Question: I'm developing Windows phone apps and I'm new to it,I'm using below code to add PNG image to application bar at runtime
'''
this.ApplicationBar = new ApplicationBar();
this.ApplicationBar.Opacity = 1;
this.ApplicationBar.Mode = ApplicationBarMode.Minimized;
ApplicationBarIconButton btn = new ApplicationBarIconButton();
btn .IconUri = new Uri("/Resources/car.png", UriKind.Relative);
btn .Text = "Car";
this.ApplicationBar.Buttons.Add(btn);
'''

But image is not loading it shows 'X' inside application bar circle, i tried also in design using below code
'''
<phone:PhoneApplicationPage.ApplicationBar>
<shell:ApplicationBar IsVisible="True" IsMenuEnabled="True">
<shell:ApplicationBarIconButton IconUri="/Resources/car.png" Text="Car" IsEnabled="False" />
<shell:ApplicationBar.MenuItems>
<shell:ApplicationBarMenuItem Text="About" />
</shell:ApplicationBar.MenuItems>
</shell:ApplicationBar>
</phone:PhoneApplicationPage.ApplicationBar>
'''
but did not work, My image size is 48 x 48 pixels, white foreground graphic for the button in 26 x 26. Did i miss something,Please help me.
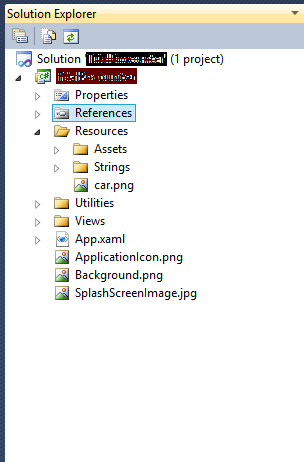
Answer: Check the properties of the image file in the project: you should have 'Build Action' set to 'Content' in order to the file go with the final .XAP file